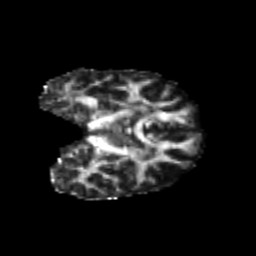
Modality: FA
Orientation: coronal
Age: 23
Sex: female
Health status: healthy
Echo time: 0.074 s